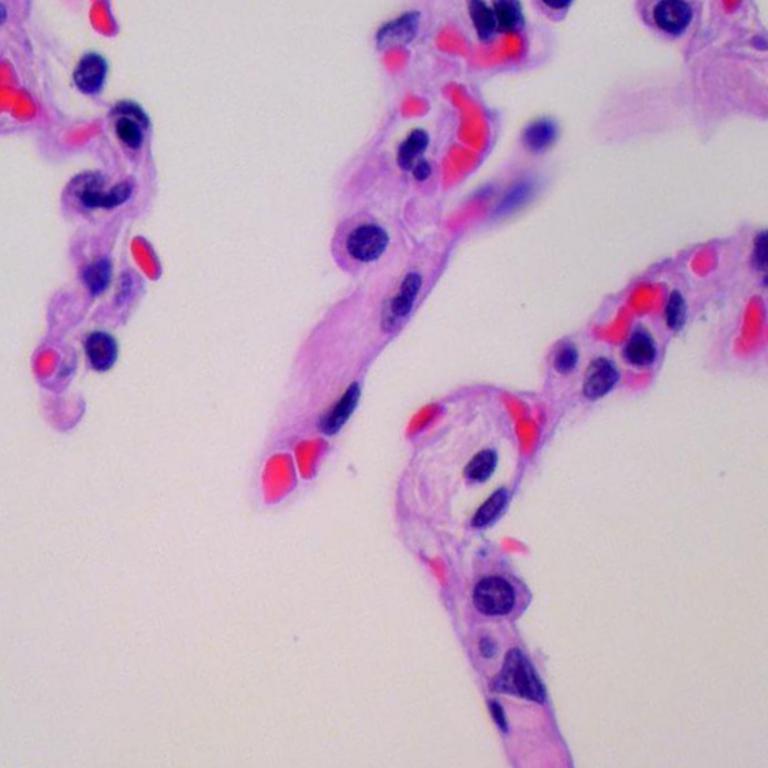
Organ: lung
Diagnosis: benign